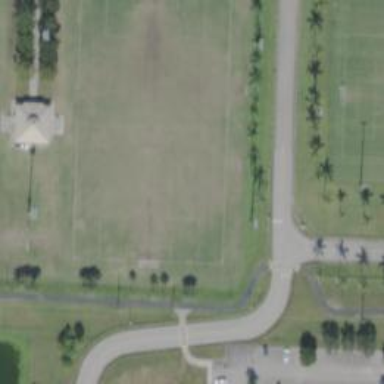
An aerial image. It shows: Soccer pitch for leisureland activities.